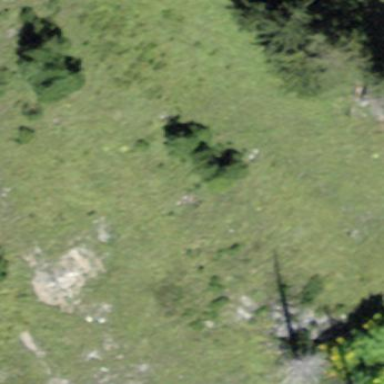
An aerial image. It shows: Patch of scrub vegetation.